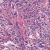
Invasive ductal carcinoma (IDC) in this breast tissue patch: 1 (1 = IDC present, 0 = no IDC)